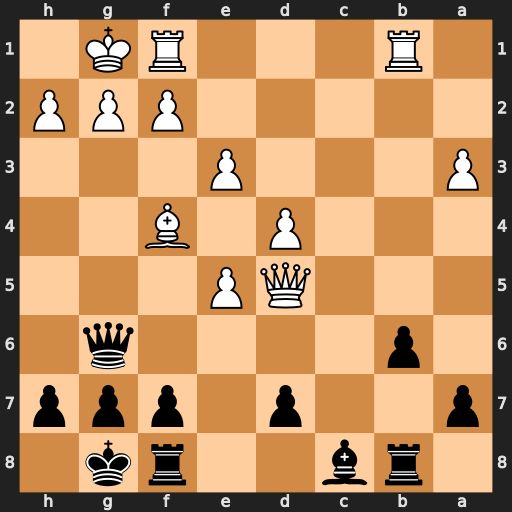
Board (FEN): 1rb2rk1/p2p1ppp/1p4q1/3QP3/3P1B2/P3P3/5PPP/1R3RK1
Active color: b
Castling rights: -
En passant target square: -
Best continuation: Bb7 Qxb7 Rxb7